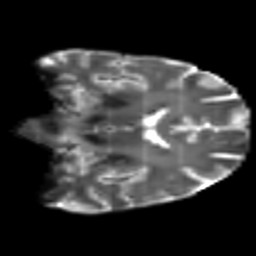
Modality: T2w
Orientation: coronal
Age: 39
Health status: ill
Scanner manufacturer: philips
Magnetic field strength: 3 T
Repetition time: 9 s
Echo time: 0.127 s